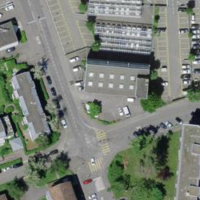
EUNIS habitat code: 54
Species observed at this site:
Certhia brachydactyla
Corvus corone
Sylvia borin
Chloris chloris
Streptopelia decaocto
Troglodytes troglodytes
Fringilla coelebs
Passer domesticus
Buteo buteo
Turdus merula
Chroicocephalus ridibundus
Parus major
Milvus milvus
Pica pica
Phoenicurus ochruros
Columba livia